Interaction volume radius: 10 \u00c5
Interaction volume height: 50 \u00c5
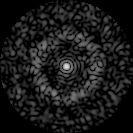
Disorder parameter: 0.8208